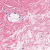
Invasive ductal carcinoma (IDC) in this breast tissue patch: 0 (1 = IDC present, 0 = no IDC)